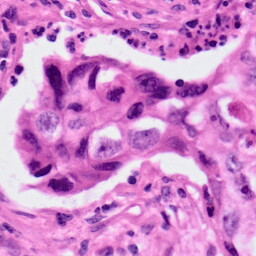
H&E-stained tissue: Lung